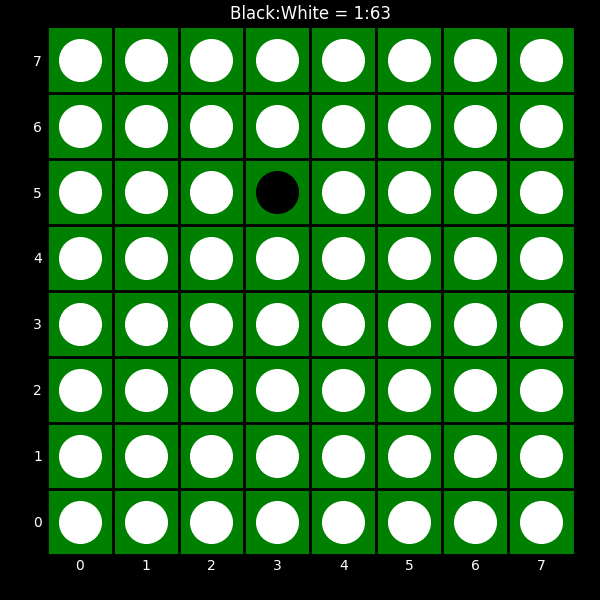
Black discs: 1
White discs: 63